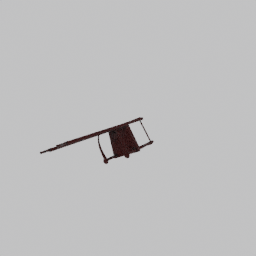
Label: furniture